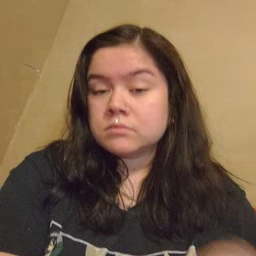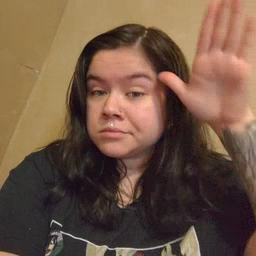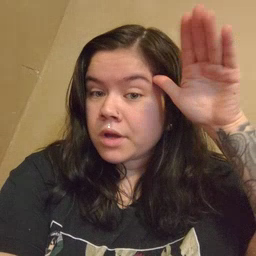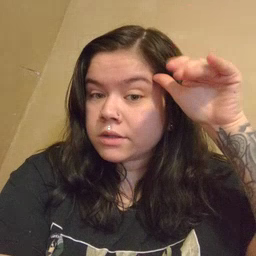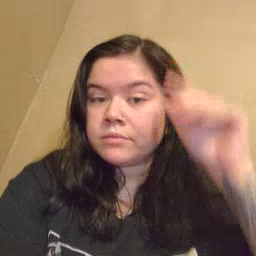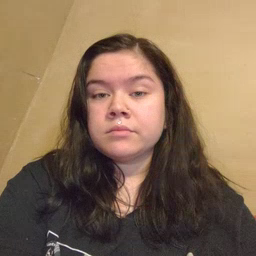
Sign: donkey